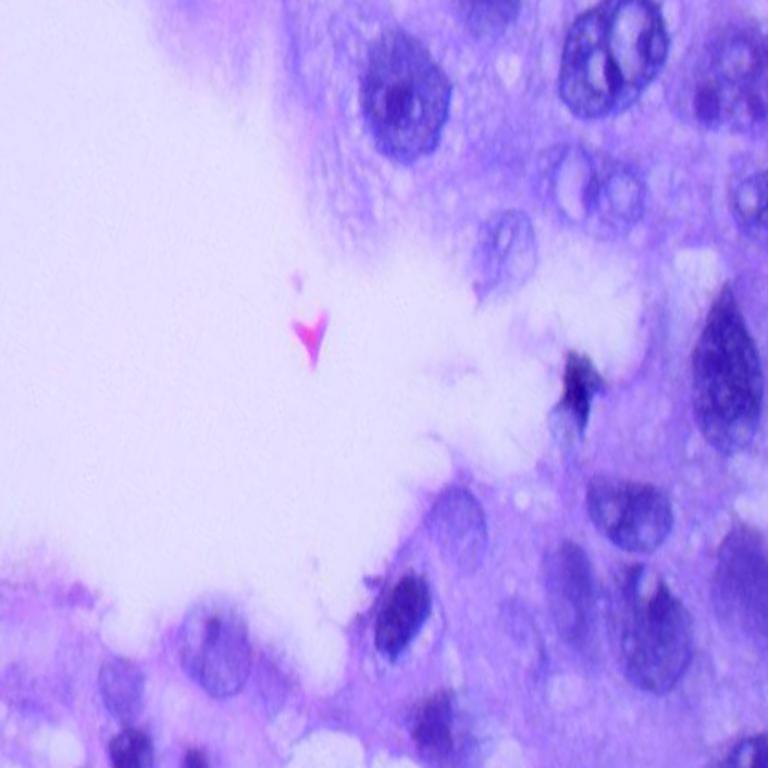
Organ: lung
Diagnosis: adenocarcinomas